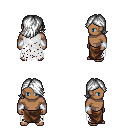
a pixel art fantasy rpg character, male body template, human, dark skin, white tattered cape, robe skirt, white swoop hairstyle, white cloth bracers, four views (front, back, left, right), 2x2 character sprite sheet, small pixel art, hard edges, no anti-aliasing